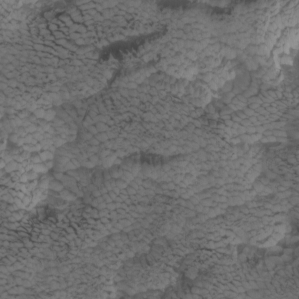
Label: non_frost